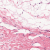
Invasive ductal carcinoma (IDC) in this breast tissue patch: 0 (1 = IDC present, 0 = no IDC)